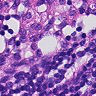
Metastatic tissue present: no